Field crop: maize
Growth stage: 2
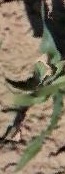
Species: maize